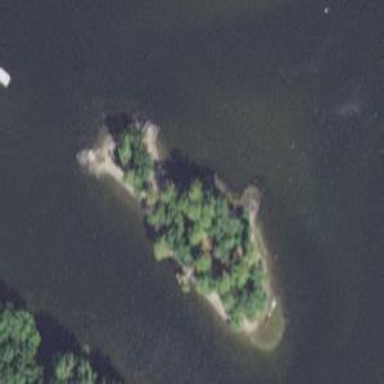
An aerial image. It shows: Islet.